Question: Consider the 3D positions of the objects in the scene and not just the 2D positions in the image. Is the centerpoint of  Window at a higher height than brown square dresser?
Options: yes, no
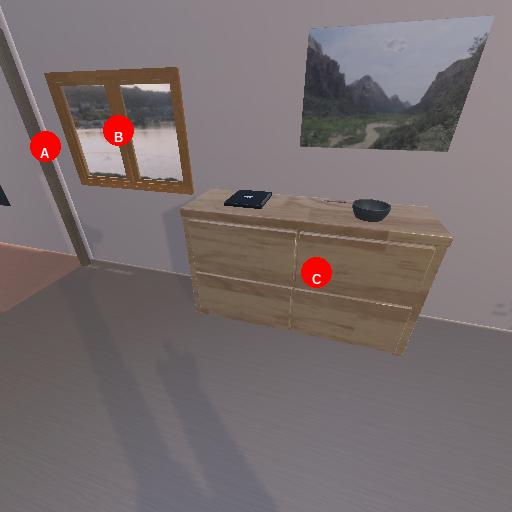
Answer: yes